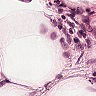
Metastatic tissue present: no